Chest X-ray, PA view. Patient: 52 years old, sex F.
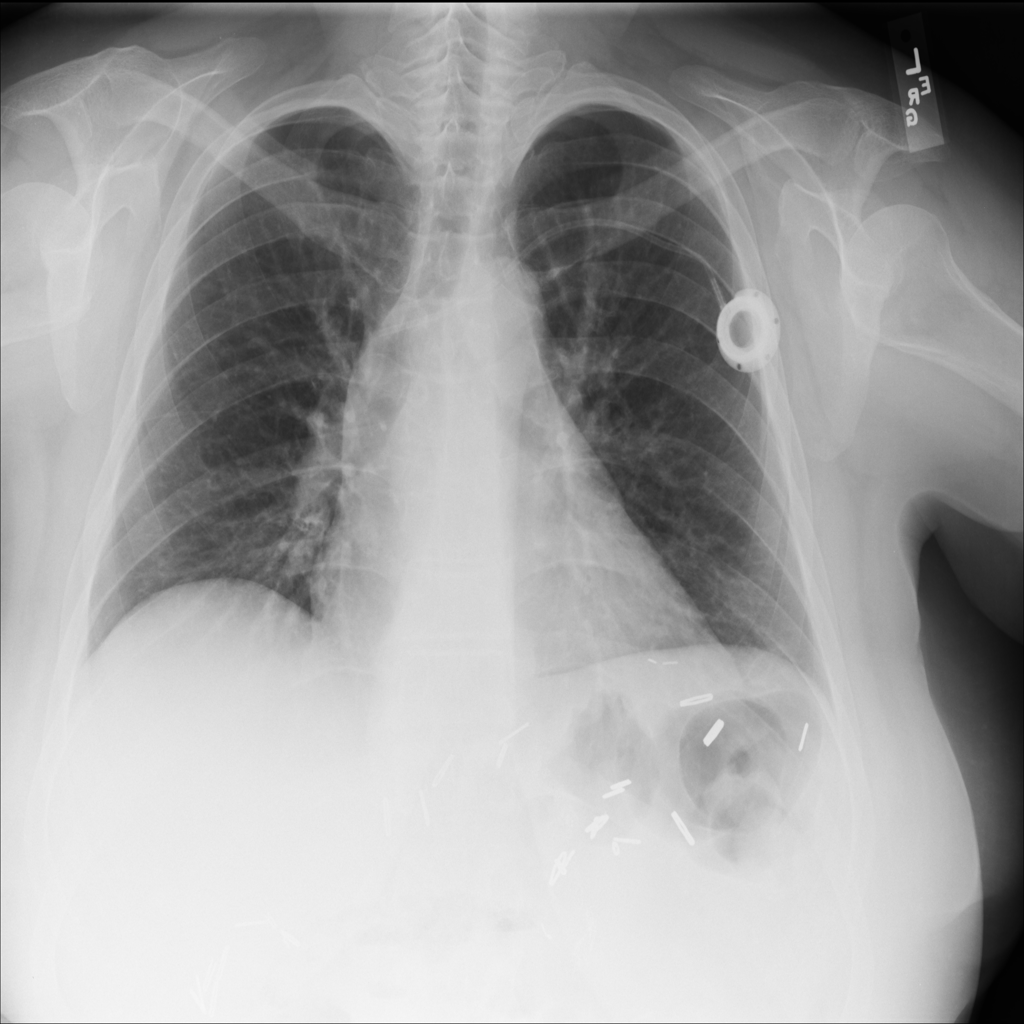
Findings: No Finding